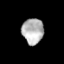
Tissue: lung
Cell type: Epithelial cells
Senescence score: 0.1674
Nuclear area (px): 537
Mean DAPI intensity: 179.324